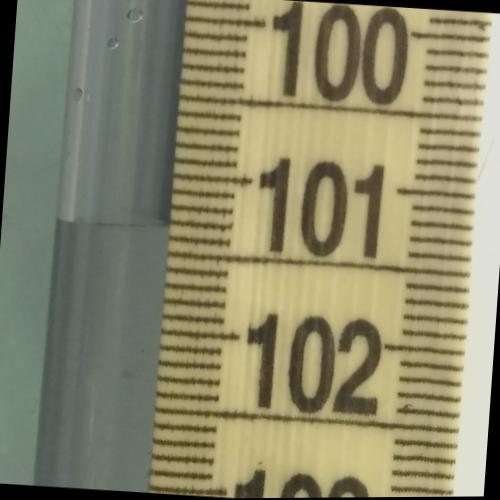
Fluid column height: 101.3 cm